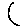
Label: moon